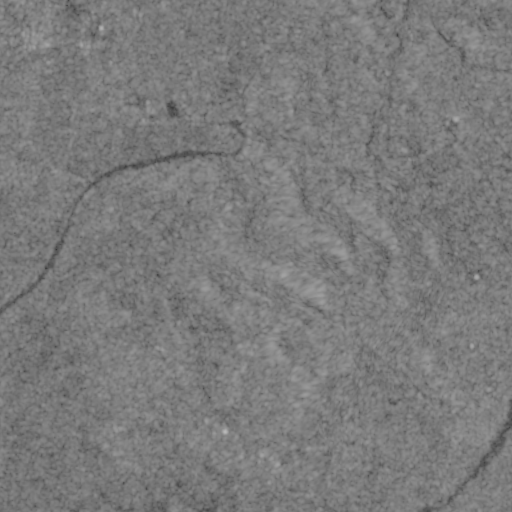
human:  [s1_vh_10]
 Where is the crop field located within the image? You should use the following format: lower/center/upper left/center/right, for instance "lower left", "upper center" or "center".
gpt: The crop field is located in the upper left of the image.
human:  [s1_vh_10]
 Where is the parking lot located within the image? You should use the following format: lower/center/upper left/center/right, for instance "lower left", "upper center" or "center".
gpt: The parking lot is located in the upper left of the image.
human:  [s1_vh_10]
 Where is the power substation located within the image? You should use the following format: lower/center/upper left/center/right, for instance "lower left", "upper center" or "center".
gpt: The power substation is located in the upper left of the image.
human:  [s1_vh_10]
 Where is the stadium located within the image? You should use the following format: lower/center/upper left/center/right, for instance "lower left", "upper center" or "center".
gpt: The stadium is located in the upper left of the image.
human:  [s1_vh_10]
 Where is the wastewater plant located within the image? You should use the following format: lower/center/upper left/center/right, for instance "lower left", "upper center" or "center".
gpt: The wastewater plant is located in the upper left of the image.
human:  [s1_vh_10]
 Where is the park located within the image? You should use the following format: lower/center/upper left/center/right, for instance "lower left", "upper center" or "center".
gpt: There is no park in the image.

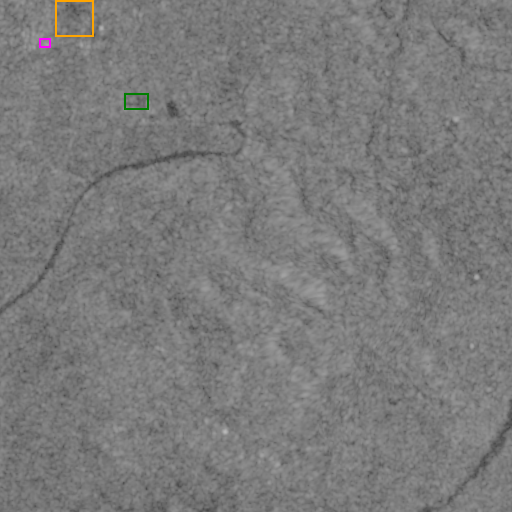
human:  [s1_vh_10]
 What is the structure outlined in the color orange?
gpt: The structure outlined in orange is a park.
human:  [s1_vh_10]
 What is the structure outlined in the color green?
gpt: The structure outlined in green is a wastewater plant.
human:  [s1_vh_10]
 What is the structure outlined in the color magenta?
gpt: The structure outlined in magenta is a building.
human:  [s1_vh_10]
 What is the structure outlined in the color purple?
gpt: There is no purple outline.